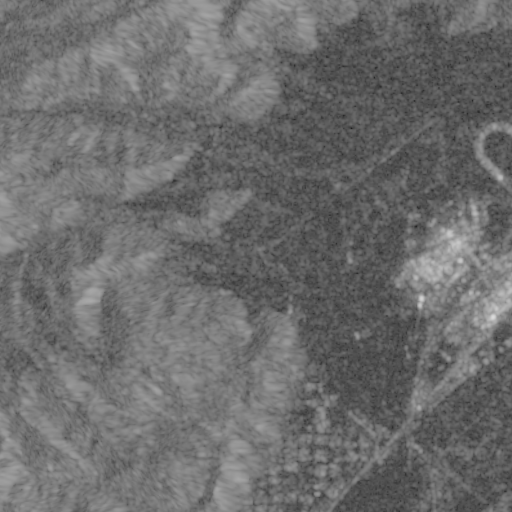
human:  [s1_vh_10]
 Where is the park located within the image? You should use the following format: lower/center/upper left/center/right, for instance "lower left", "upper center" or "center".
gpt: The park is located in the upper right of the image.
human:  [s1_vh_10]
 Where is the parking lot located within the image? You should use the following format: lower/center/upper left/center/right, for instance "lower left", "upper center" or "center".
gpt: The parking lot is located in the lower right of the image.
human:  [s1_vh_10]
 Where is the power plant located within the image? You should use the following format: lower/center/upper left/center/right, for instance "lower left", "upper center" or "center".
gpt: The power plant is located in the center right of the image.
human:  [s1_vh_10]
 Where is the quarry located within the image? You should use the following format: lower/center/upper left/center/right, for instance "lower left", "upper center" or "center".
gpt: The quarry is located in the upper left of the image.
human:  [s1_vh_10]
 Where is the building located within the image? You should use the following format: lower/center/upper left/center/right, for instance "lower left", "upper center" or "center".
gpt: The building is located in the lower right of the image.
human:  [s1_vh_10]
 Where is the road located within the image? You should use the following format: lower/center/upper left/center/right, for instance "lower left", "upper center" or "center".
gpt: There is no road in the image.

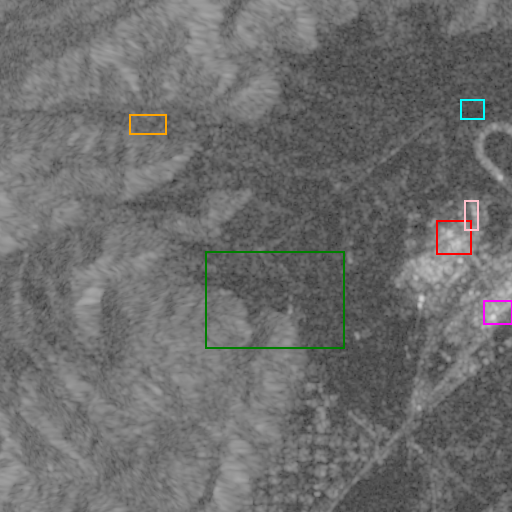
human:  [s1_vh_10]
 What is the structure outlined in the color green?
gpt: The structure outlined in green is a landfill.
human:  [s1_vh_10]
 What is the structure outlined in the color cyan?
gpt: The structure outlined in cyan is a park.
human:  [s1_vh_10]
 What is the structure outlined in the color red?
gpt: The structure outlined in red is a power plant.
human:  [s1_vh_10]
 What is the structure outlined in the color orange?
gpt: The structure outlined in orange is a quarry.
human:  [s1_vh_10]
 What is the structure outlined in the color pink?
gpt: The structure outlined in pink is a building.
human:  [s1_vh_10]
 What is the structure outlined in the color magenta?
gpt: The structure outlined in magenta is a building.
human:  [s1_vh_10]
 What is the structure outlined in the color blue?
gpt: There is no blue outline.